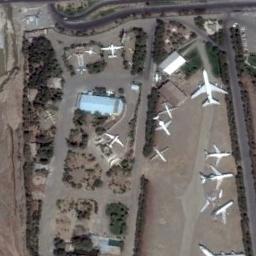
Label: airplane